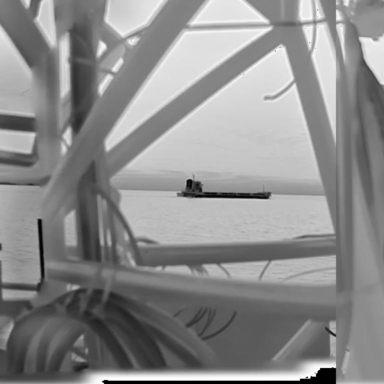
There is a liner in the infrared image.